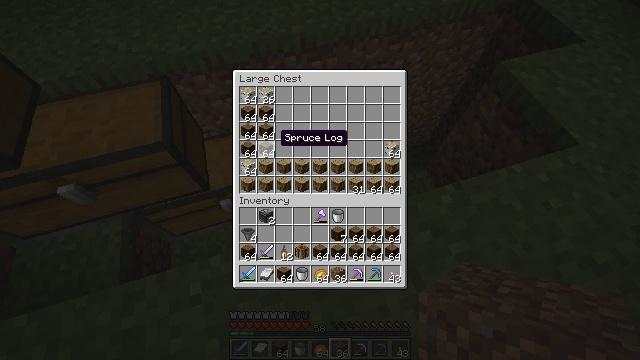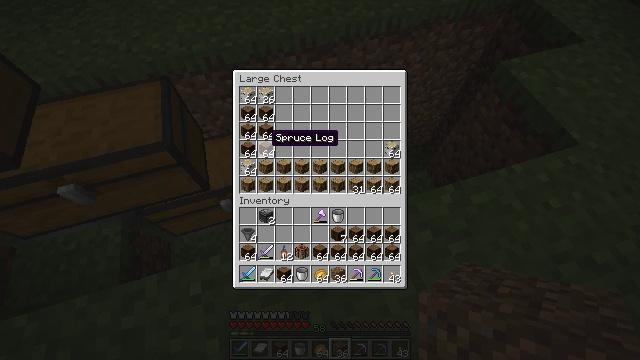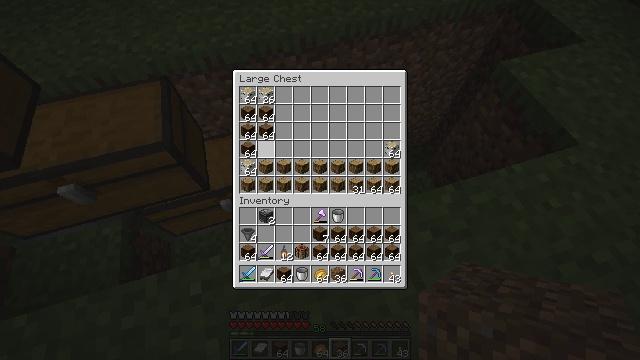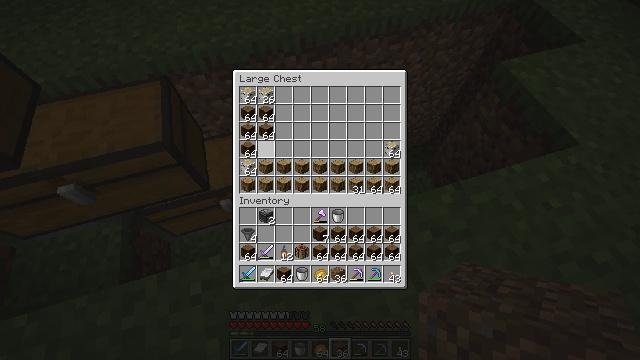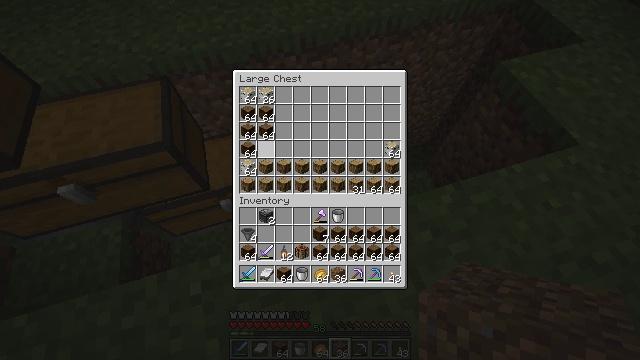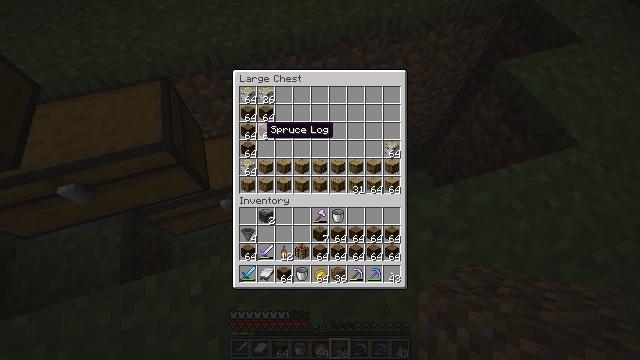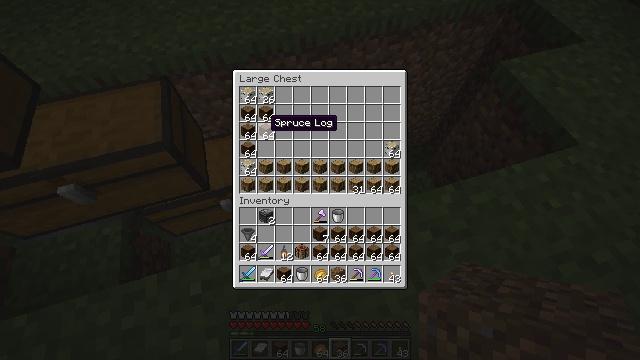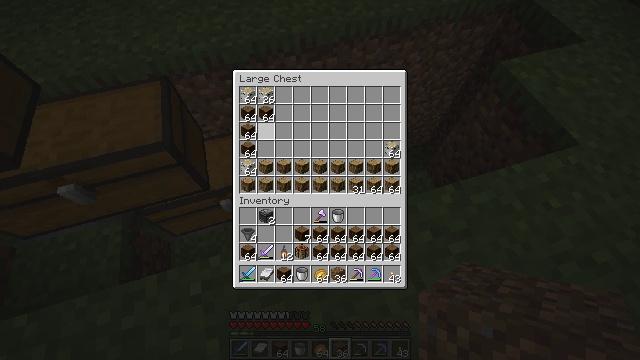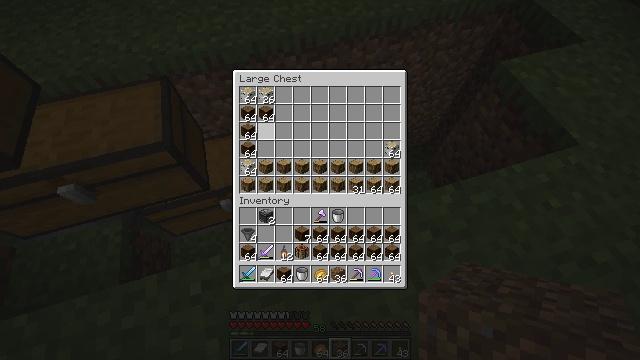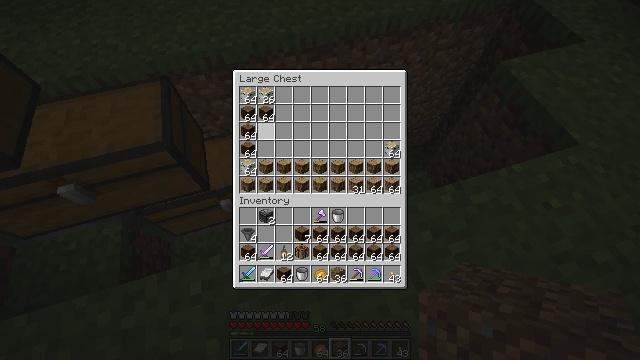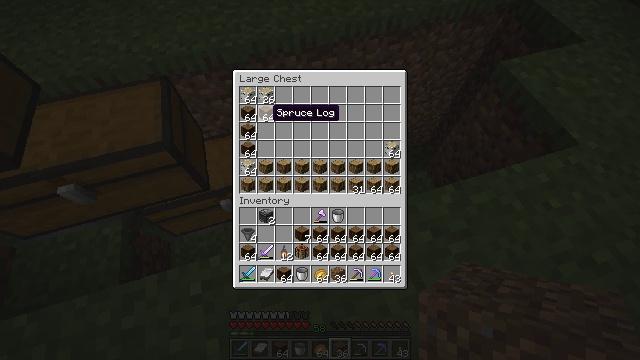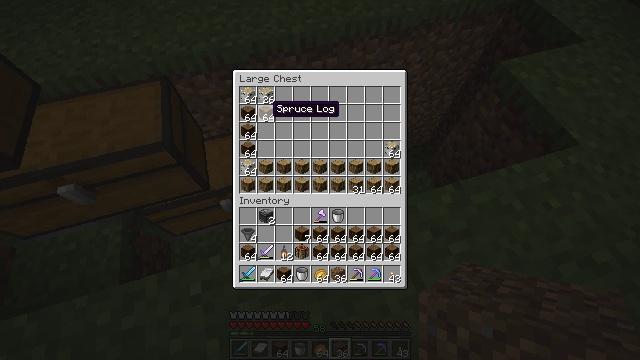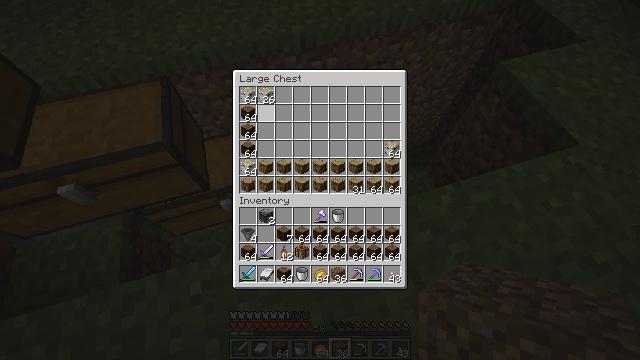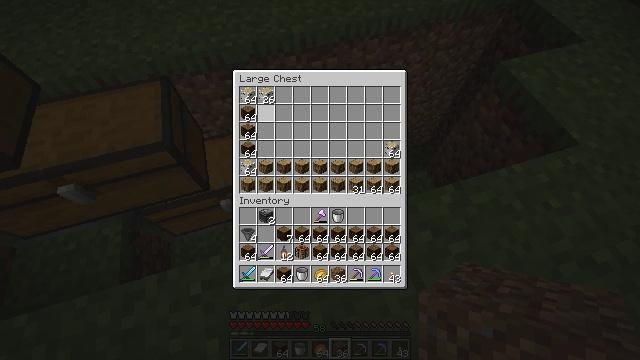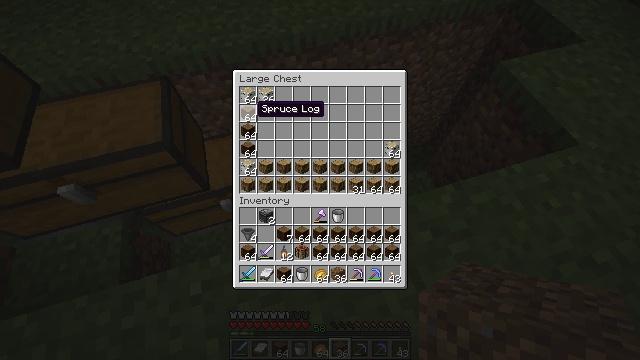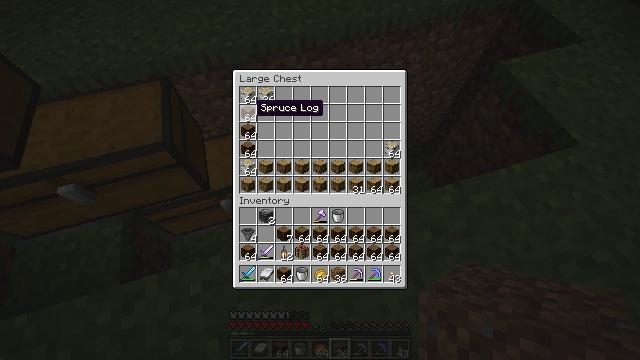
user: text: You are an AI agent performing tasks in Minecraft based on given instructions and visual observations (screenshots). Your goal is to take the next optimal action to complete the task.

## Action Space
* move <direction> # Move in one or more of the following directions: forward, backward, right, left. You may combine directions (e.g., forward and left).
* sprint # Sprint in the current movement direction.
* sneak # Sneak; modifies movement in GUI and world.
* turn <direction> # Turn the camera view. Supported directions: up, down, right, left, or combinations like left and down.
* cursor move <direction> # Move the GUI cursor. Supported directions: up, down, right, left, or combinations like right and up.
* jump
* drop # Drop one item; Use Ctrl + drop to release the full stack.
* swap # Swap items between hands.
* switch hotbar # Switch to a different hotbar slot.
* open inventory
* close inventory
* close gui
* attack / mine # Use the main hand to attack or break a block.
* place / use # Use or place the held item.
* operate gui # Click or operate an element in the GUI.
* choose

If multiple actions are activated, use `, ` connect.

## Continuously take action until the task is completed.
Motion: motion action
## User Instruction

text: Remove an oak log from the inventory.
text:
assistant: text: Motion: sneak, cursor move left
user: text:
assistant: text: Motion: sneak, choose
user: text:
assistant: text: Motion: sneak, choose
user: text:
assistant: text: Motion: sneak, choose
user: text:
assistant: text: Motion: sneak, cursor move up
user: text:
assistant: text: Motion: sneak, cursor move up
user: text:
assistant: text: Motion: sneak, choose
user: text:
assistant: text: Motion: sneak, choose
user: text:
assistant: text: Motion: sneak
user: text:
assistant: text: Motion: sneak
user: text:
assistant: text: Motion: sneak
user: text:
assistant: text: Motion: sneak, choose
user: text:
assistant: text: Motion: sneak, choose
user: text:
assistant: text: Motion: sneak, cursor move left
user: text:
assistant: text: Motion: sneak
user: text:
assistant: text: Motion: sneak, choose
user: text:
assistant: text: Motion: sneak, choose
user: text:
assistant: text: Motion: sneak, cursor move down
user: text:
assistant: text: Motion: sneak
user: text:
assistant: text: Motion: sneak, choose
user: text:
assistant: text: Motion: sneak, choose
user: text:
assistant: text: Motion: sneak
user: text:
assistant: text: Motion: sneak, choose
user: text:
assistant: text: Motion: sneak, choose
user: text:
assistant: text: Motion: sneak
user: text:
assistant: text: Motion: sneak, cursor move down
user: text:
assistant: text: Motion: sneak, cursor move right and down
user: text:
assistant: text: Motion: sneak
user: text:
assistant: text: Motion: sneak
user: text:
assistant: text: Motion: sneak